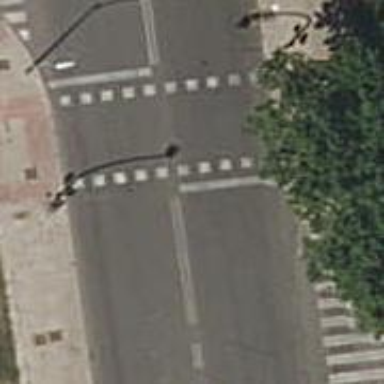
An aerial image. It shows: Road with traffic signals.